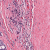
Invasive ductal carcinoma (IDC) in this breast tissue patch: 1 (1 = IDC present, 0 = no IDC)